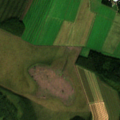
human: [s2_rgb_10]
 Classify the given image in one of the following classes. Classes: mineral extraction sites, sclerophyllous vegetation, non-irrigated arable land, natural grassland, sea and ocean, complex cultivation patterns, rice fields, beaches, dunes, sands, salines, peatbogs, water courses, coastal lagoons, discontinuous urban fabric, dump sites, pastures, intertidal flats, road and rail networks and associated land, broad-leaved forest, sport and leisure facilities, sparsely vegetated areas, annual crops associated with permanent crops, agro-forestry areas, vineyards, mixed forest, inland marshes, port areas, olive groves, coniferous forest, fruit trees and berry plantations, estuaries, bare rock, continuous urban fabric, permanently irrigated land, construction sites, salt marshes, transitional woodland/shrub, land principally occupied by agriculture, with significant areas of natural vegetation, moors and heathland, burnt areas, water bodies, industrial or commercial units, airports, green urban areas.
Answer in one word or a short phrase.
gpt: non-irrigated arable land, coniferous forest, mixed forest, transitional woodland/shrub, peatbogs